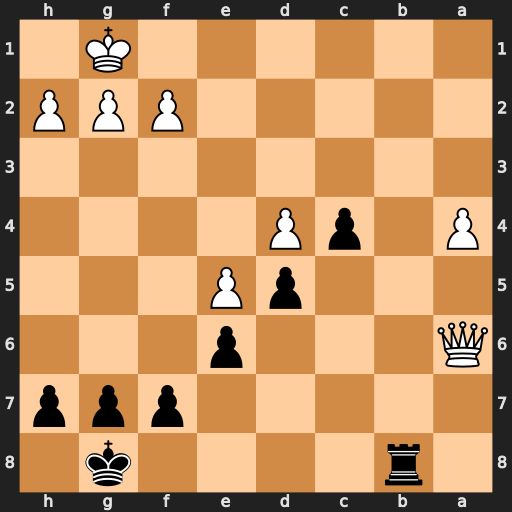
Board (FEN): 1r4k1/5ppp/Q3p3/3pP3/P1pP4/8/5PPP/6K1
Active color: b
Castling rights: -
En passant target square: -
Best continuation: Rb1#